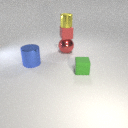
large red metal sphere below small yellow metal cylinder